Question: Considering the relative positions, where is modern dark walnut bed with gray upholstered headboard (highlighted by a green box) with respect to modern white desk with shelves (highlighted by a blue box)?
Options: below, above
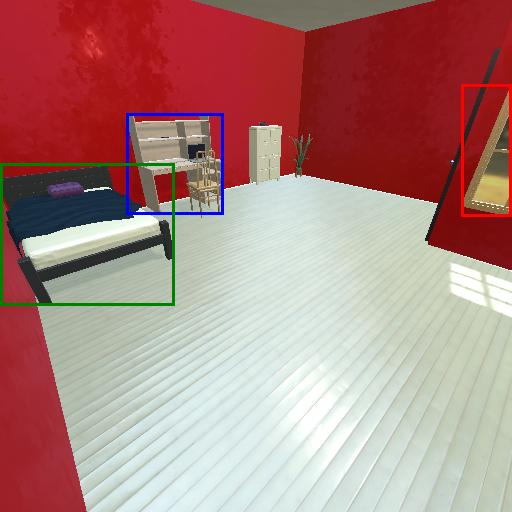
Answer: below